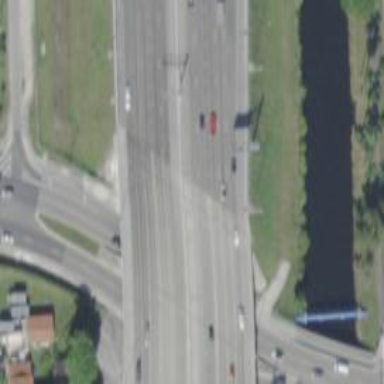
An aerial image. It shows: Asphalt motorway.